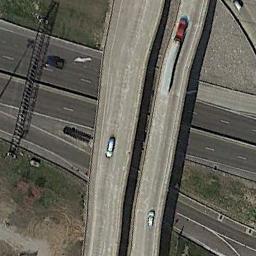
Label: overpass